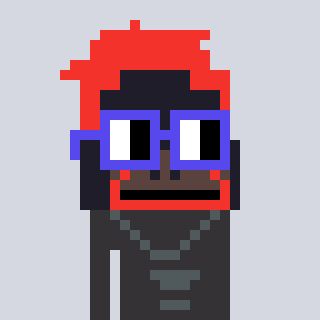
a pixel art character with square blue glasses, a orangutan-shaped head and a grayscale-colored body on a cool background